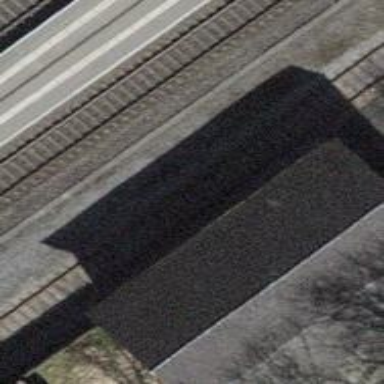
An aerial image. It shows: Single-track electrified railway siding with contact line.